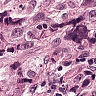
Metastatic tissue present: yes